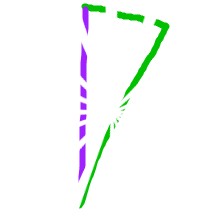
Shape: triangle